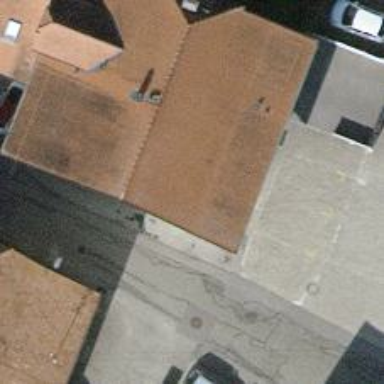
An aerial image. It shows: Restaurant.